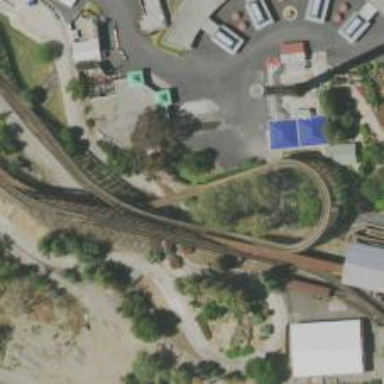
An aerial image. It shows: Thrilling roller coaster attraction.